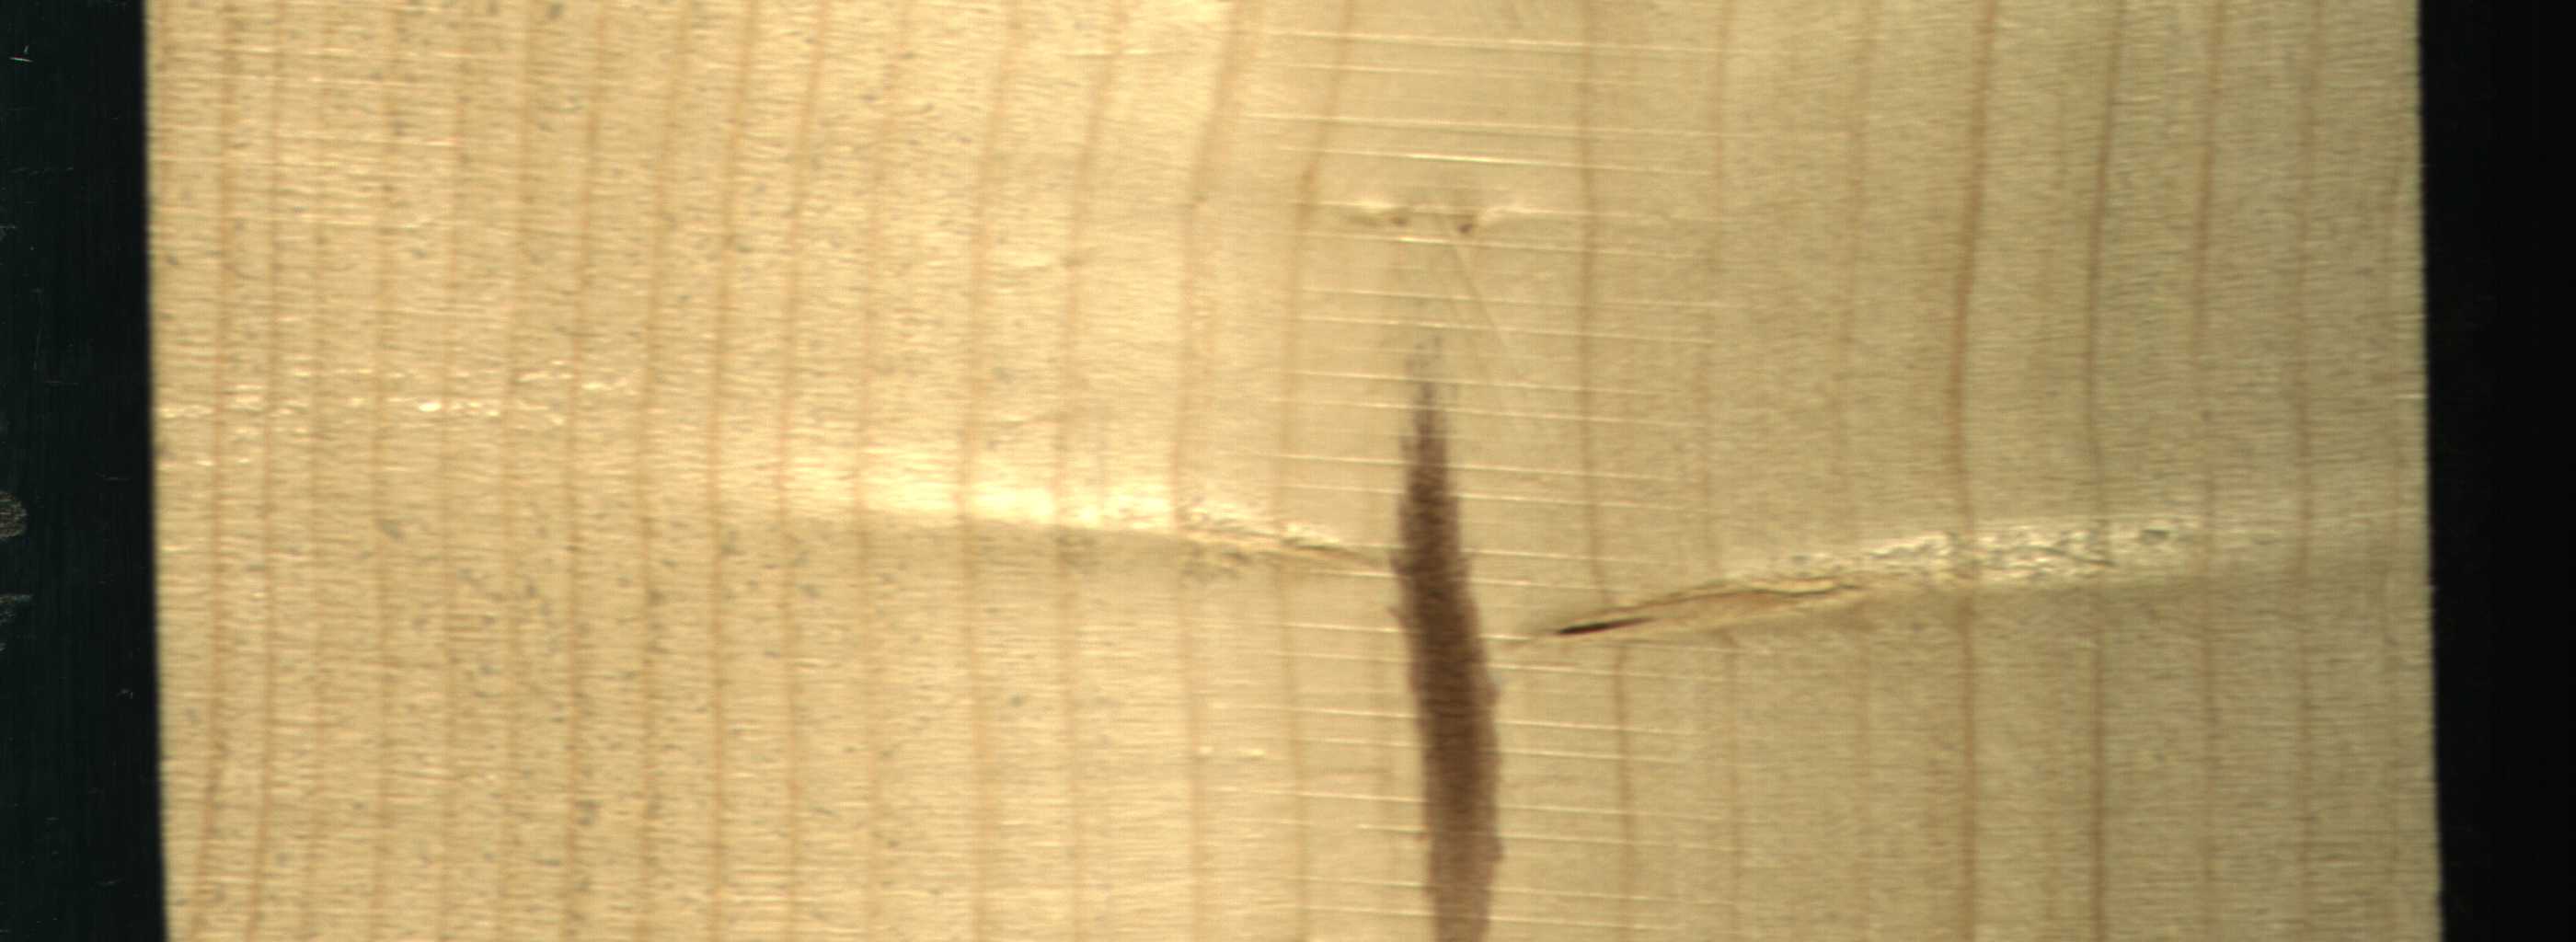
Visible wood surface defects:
Marrow
Dead_Knot